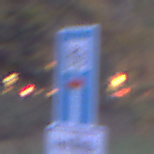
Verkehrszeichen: SackgasseRadverkehrDurchlaessig
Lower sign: HinweisGeaenderteVorfahrtVerkehrsfuehrungVerkehrsregelung3
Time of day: Night
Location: Outdoor (Suburban)
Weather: PartlyCloudy
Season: NotSpecified
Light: Artificial